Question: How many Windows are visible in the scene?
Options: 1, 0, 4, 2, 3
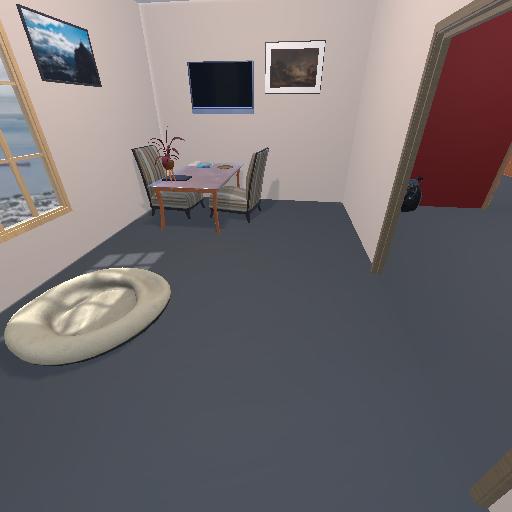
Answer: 1